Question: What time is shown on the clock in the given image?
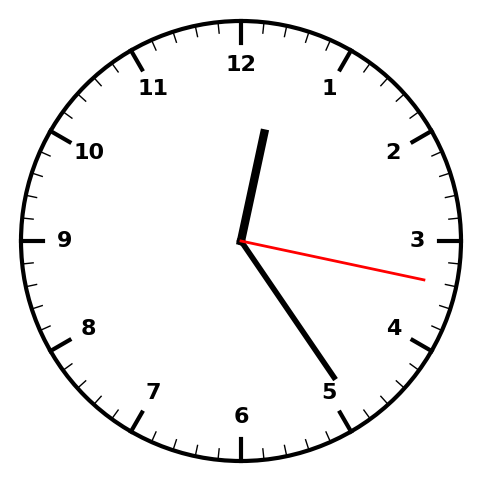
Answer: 12:24:17